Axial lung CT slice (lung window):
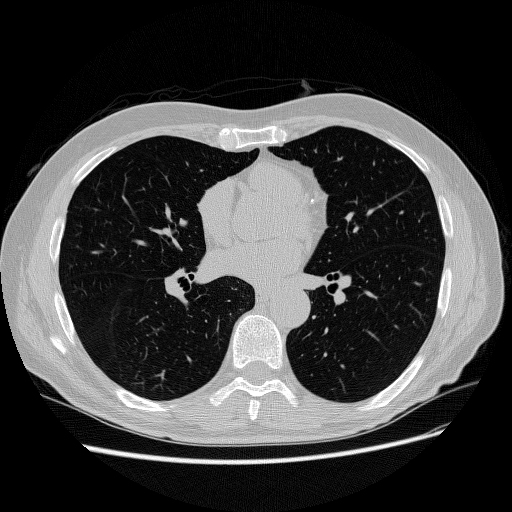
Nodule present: no